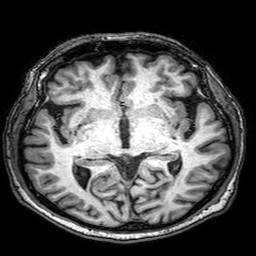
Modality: T1w
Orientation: coronal
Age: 75
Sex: male
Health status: healthy
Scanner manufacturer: philips
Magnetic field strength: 3 T